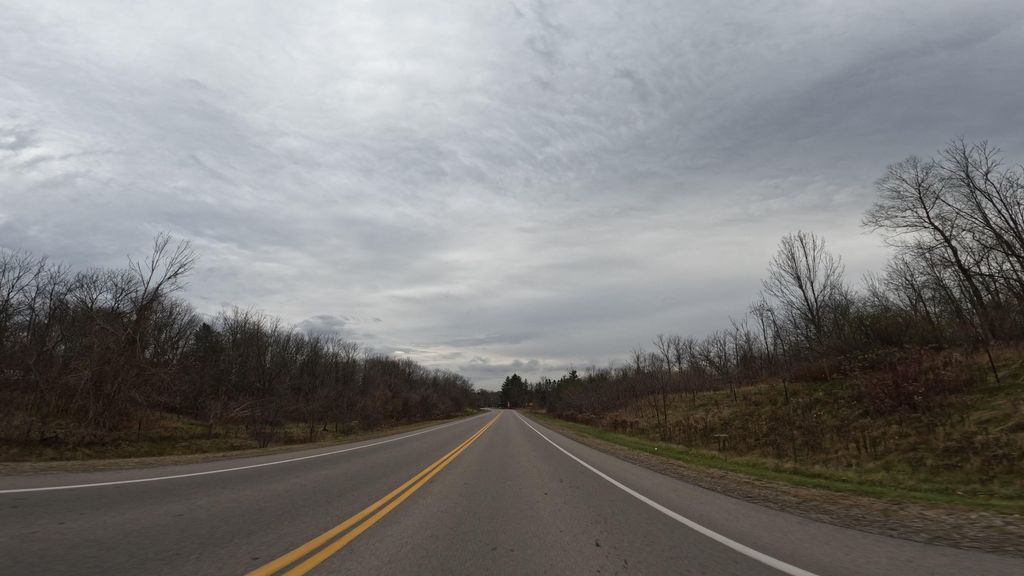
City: hamilton